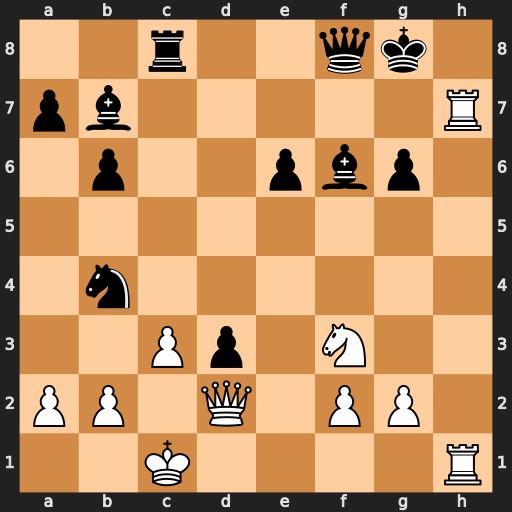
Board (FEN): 2r2qk1/pb5R/1p2pbp1/8/1n6/2Pp1N2/PP1Q1PP1/2K4R
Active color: w
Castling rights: -
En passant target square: -
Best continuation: Rxb7 Nxa2+ Kd1 Nxc3+ bxc3